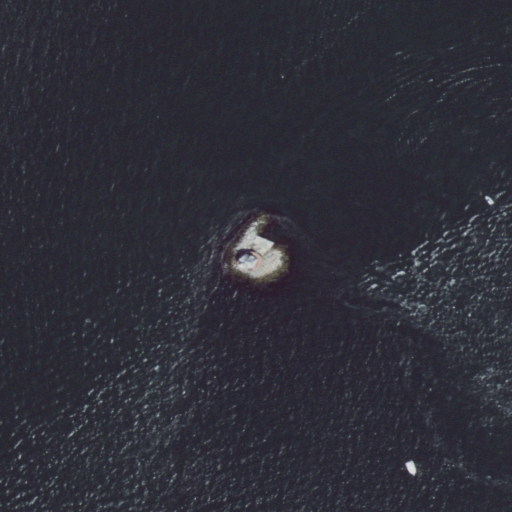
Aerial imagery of bar in New York named Race Rock containing only open water